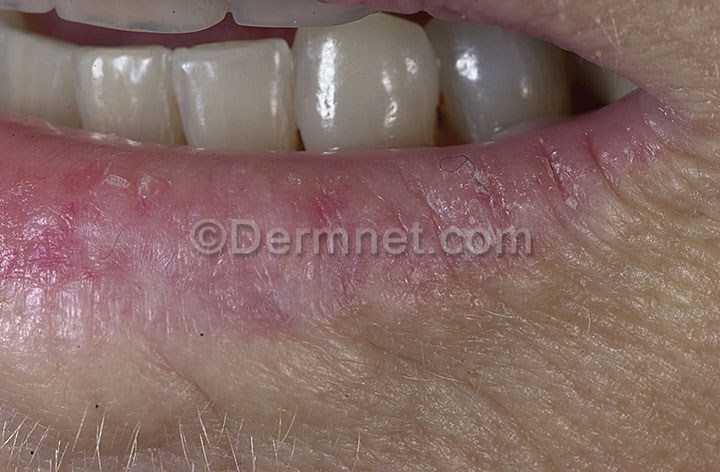
Disease: Actinic Keratosis Basal Cell Carcinoma and other Malignant Lesions